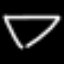
Label: diamond